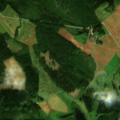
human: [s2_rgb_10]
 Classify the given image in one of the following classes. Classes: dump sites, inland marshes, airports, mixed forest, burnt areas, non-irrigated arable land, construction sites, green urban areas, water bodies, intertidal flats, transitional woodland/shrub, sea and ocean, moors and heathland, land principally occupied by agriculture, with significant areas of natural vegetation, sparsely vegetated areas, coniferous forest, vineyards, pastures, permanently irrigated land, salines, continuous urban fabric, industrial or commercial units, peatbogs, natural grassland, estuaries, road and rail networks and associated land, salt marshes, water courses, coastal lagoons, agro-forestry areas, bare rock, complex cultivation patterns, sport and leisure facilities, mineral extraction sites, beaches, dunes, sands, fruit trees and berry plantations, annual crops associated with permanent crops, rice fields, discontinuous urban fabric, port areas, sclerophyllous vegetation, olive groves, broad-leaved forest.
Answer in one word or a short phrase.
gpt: non-irrigated arable land, mixed forest, transitional woodland/shrub